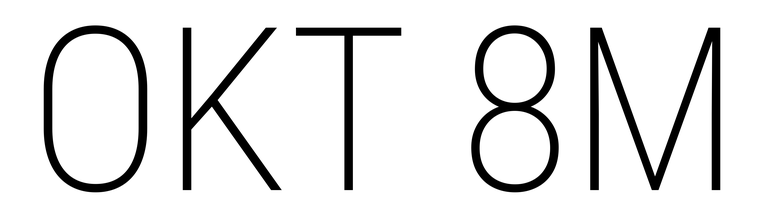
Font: Roboto_Condensed_ExtraLight